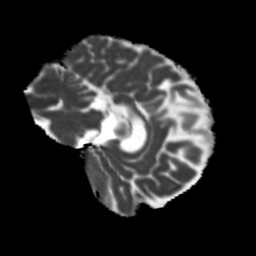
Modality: MD
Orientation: sagittal
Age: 42
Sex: male
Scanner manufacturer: siemens
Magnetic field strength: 3 T
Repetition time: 5.25 s
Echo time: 0.08 s